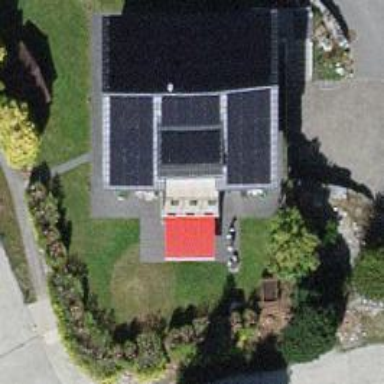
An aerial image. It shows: Solar power generator using photovoltaic method with solar photovoltaic panel types.